RGB frame:
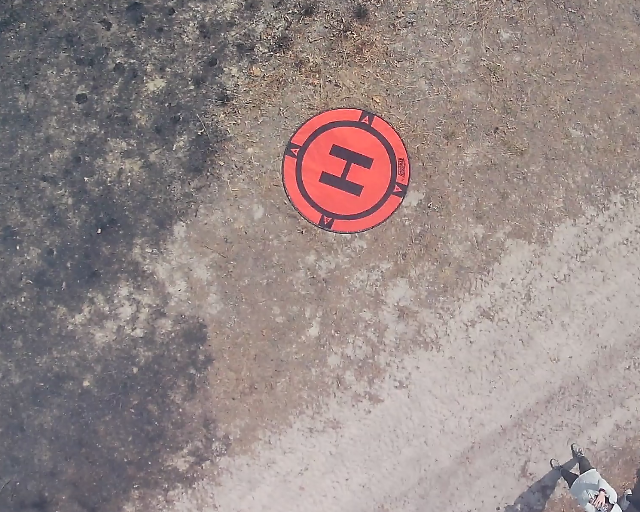
Thermal frame:
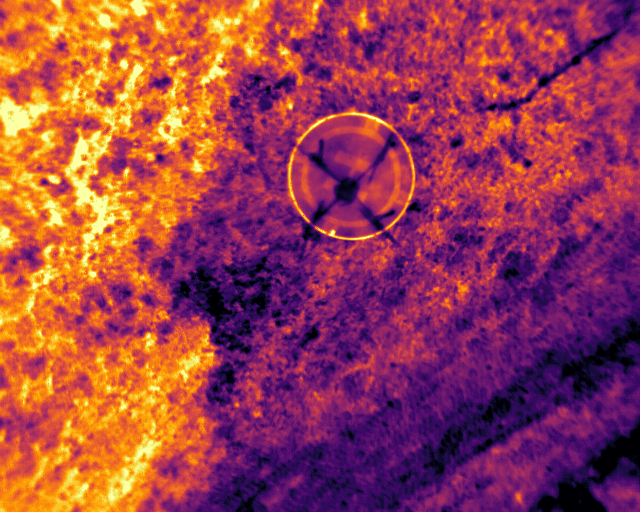
Captured: 2026-02-26 03:39:28
Pixels at or above 80 °C: 0 (fraction of frame: 0)